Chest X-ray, PA view. Patient: 76 years old, sex M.
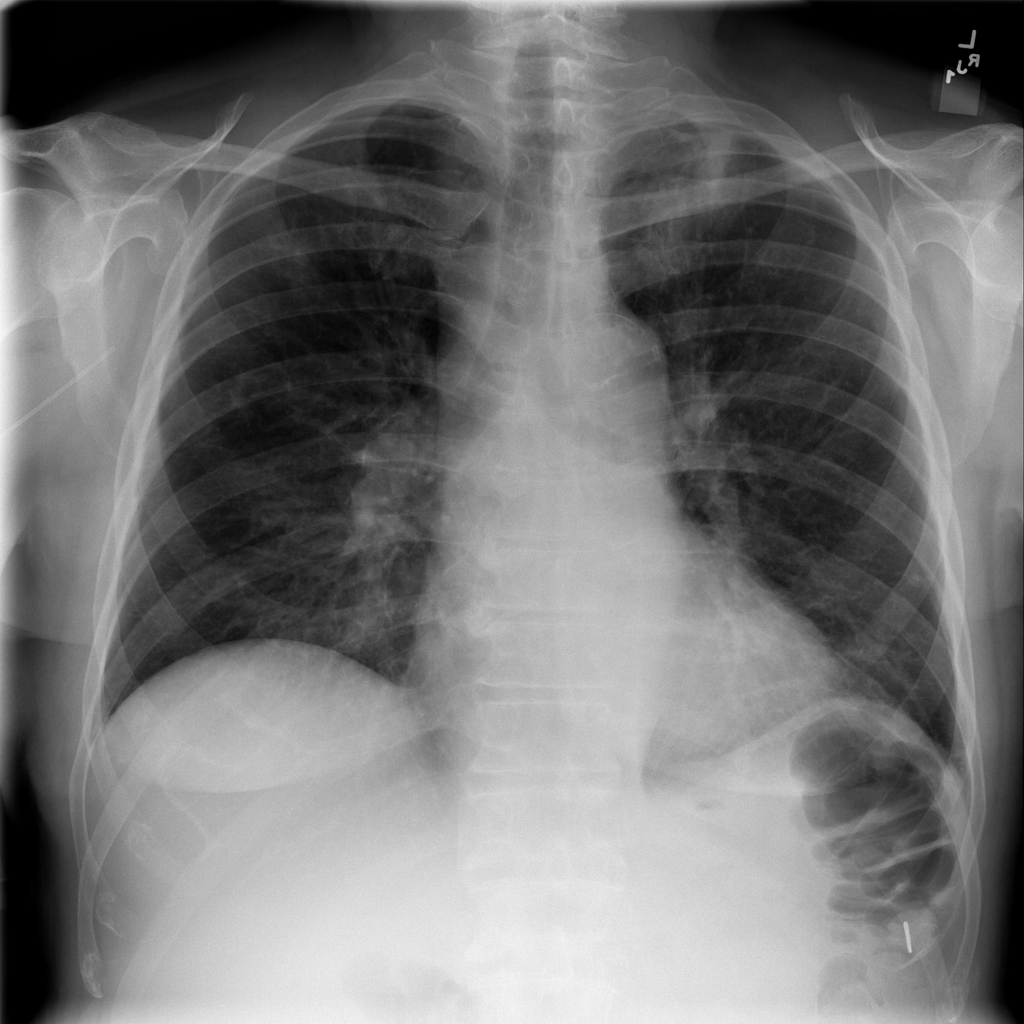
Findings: Infiltration